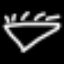
Label: diamond